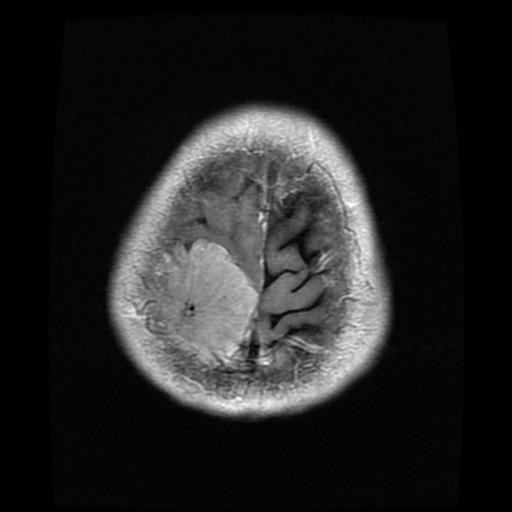
Label: meningioma